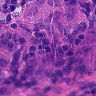
Metastatic tissue present: yes